Aerial crown-view tile of a tropical tree (Barro Colorado Island, Panama), acquired 20250616:
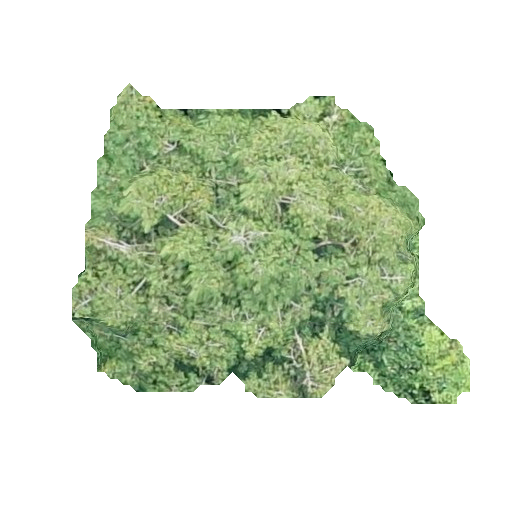
Species: Virola surinamensis
GBIF accepted scientific name: Virola surinamensis
Crown area: 133.484 m²